Aerial crown-view tile of a tropical tree (Barro Colorado Island, Panama), acquired 20241014:
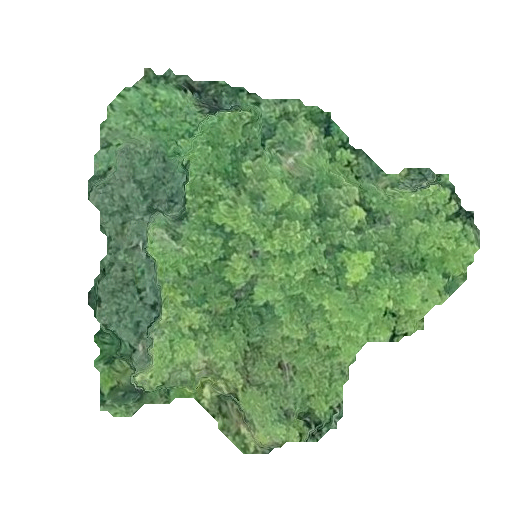
Species: Tabernaemontana arborea
GBIF accepted scientific name: Tabernaemontana arborea
Crown area: 156.296 m²